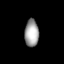
Tissue: lung
Cell type: Epithelial cells
Senescence score: 0.1906
Nuclear area (px): 379
Mean DAPI intensity: 159.879